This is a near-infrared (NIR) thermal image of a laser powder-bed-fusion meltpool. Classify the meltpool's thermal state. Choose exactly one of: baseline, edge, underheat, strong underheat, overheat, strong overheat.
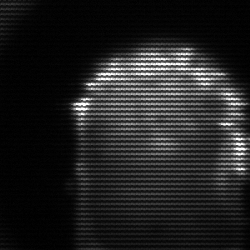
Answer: baseline